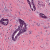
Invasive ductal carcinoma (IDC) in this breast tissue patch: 1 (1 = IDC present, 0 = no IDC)